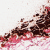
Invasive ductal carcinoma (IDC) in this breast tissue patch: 0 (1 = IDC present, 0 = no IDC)